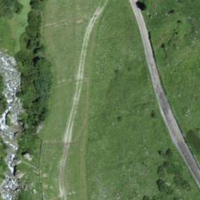
EUNIS habitat code: 26
Species observed at this site:
Sempervivum montanum